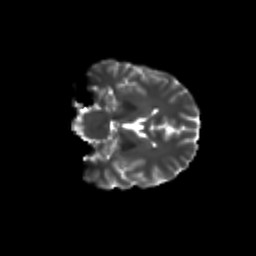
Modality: T2w
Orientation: coronal
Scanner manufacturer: siemens
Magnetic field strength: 3 T
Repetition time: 9.2 s
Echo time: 0.084 s